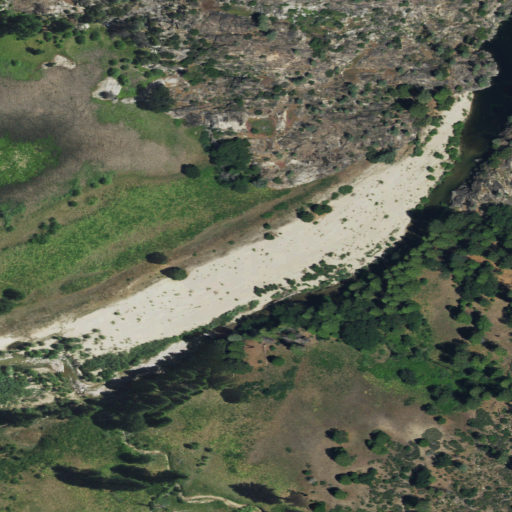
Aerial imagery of valley in California named Poopenaut Valley containing shrub, evergreen forest, grassland, woody wetlands, and open development